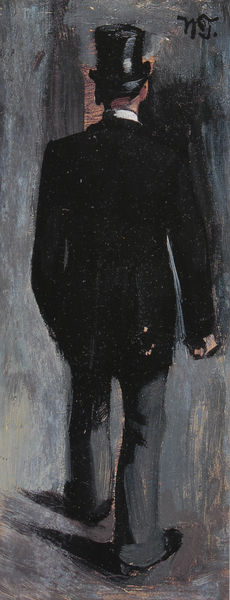
Titel: Rückenfigur eines Herrn mit Zylinder
Künstler: Heinrich Wilhelm Trübner
Standort: Heidelberg
Institution: Kurpfälzisches Museum der Stadt Heidelberg
Schlagwörter: blau, dunkel, gemälde, hand, mann, schatten, weiß, impressionismus, stadt, bewegung, braun, degas, elegant, frankreich, grau, hintergrund, hut, impressionisme, kreide, licht, nacht, ohr, orange, rücken, schwarz, skizze, zeichnung, rot, weg, expressionismus, gesellschaft, malerei, zylinder, anzug, hemd, hose, jacke, arm, kragen, bild, herr, portrait, signatur, öl, einsam, gehen, kirche, mantel, ohren, rosa, beine, kopfbedeckung, bein, rückenansicht, haltung, schuhe, studie, hosen, moderne, laufen, verlassen, monochrom, fußgänger, sigantur, romantik, frack, steif, impressionistisch, monet, gris, homme, manteau, gerade, allein, edel, hinterkopf, gehrock, hemdkragen, jackett, abendstimmung, betrachter, penis, gang, fuss, gentleman, spaziergang, hinten, rückenfigur, initialen, noir, chapeau, faust, bürger, selbstbildnis, lautrec, leinwand, gentlemen, schritt, tasche, entwurf, kunst, flanieren, pinselduktus, pinselstrich, sonntag, von hinten, rückansicht, männlich, back, bourgeois, chapae, cut, cutaway, de dos, dos, duell, en pied, entschlossenheit, gehend, gerock, hosentasche, impressionisctisch, industrialisierung, krage, kunstkritiker, riche, schreiten, schreitend, vue, vue de dos, weggehen, zylinger, sombre, aristocrate, ombre, peinture, main, fin de siecle, nuit, insignien, blazer, pointillisme, chemise, costume, gand, kürzel, triste, bras, col, veste, noire, fumee, marche, bas, pantalon, rue, classe, derrière, queue de pie, chaussures, homme de dos, pardessus, haut de forme, schufe, poing, +schwarz, melon, fumme, capitalisme, edel+, 18ème siècle, 17ème sicle, frack. schuhe, mann k, zf, dunkr, dunkelgasse